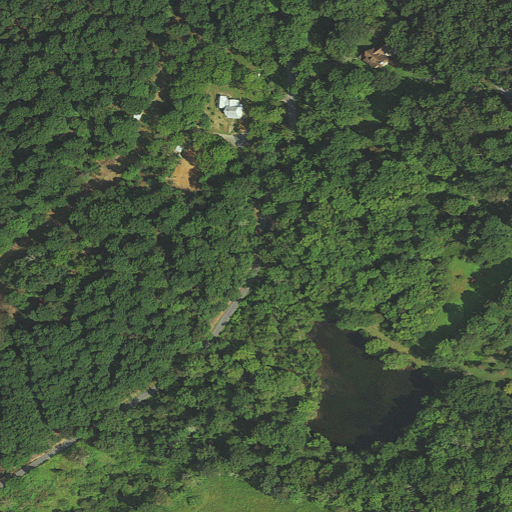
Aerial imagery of valley in Maryland named Eylers Valley containing deciduous forest, open development, mixed forest, woody wetlands, herbaceous wetlands, pasture, open water, and low intensity development